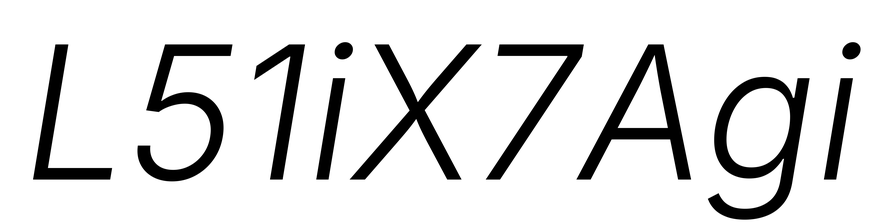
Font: Inter-Italic_Light_Italic